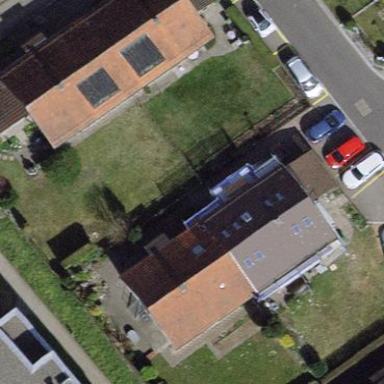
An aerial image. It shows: Terrace building.